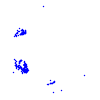
Particle: proton